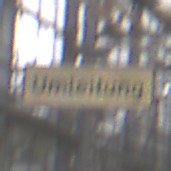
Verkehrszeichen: Umleitungsankuendigung
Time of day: Midday
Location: Roofed (Special)
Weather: Overcast
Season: NotSpecified
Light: Natural